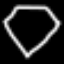
Label: diamond